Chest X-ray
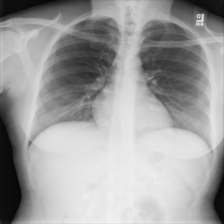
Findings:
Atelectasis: negative
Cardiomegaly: negative
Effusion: negative
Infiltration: negative
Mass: negative
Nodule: negative
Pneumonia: negative
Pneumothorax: negative
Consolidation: negative
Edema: negative
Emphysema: negative
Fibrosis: negative
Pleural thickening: negative
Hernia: negative